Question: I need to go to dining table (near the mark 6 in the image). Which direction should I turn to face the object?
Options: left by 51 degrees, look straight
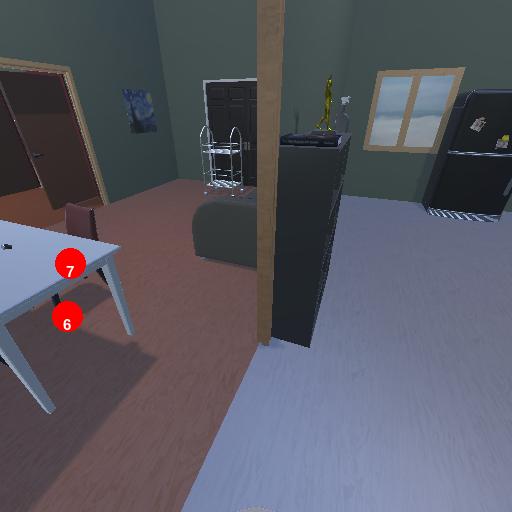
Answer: left by 51 degrees